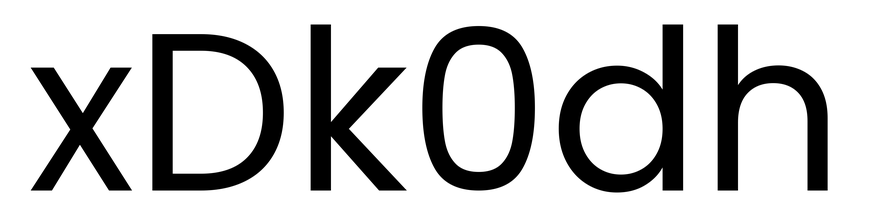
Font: Poppins-Regular